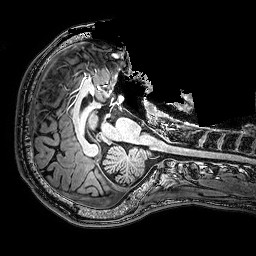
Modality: T1w
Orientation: axial
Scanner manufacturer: philips
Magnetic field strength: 3 T
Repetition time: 0.0096 s
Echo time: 0.0046 s